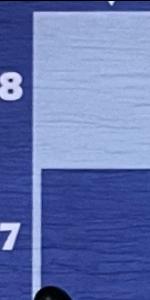
Label: Empty